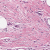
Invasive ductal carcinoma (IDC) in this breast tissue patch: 0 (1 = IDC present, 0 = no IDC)